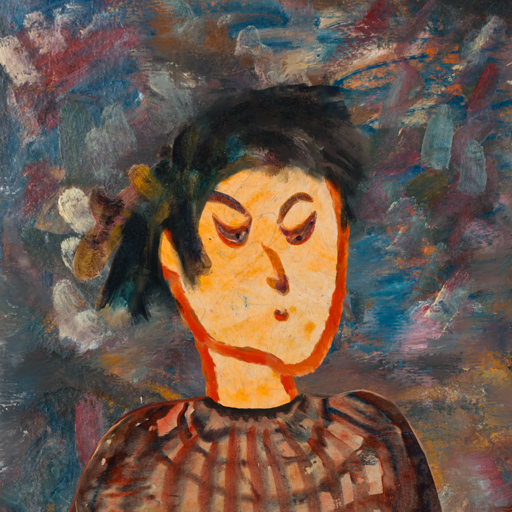
Background: Boggyland, Head And Neck Side: Experience, Face Side: Hypocrite, Bust: Orphan, Hair Side: Pipe, Head Accessory: Blank, Second Necklace: Blank, Necklace: Blank, Baby: Blank